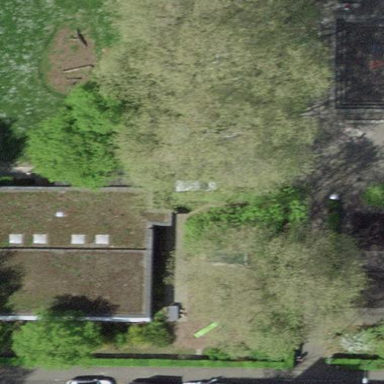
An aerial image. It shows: School building.